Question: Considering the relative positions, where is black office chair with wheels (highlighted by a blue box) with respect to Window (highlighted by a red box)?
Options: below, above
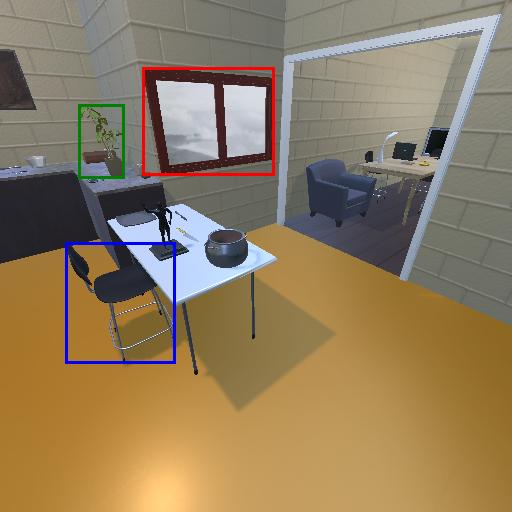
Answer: below